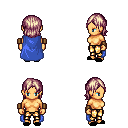
a pixel art fantasy rpg character, female body template, human, tanned skin, blue cape, gold greaves, white blonde long bangs hairstyle, leather bracers, black slippers, four views (front, back, left, right), 2x2 character sprite sheet, small pixel art, hard edges, no anti-aliasing